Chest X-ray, AP view. Patient: 30 years old, sex M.
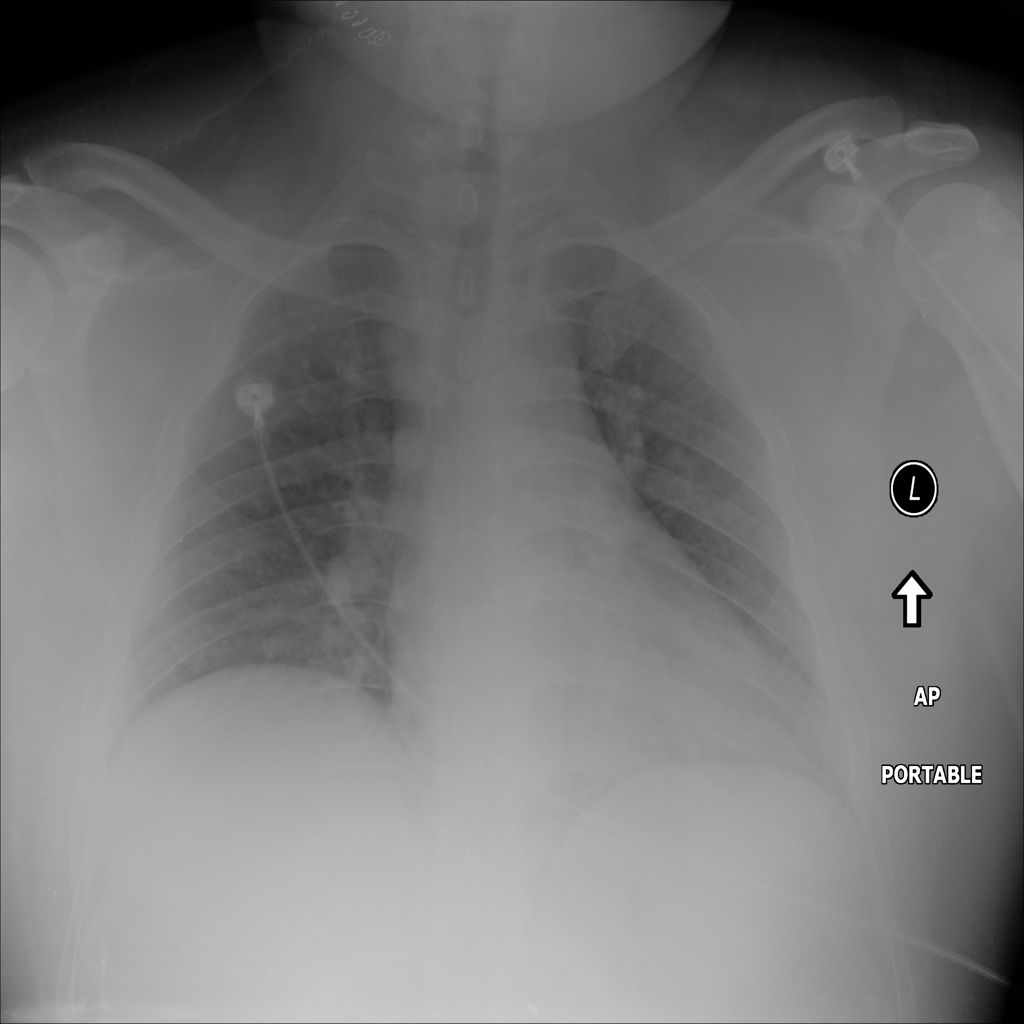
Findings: No Finding